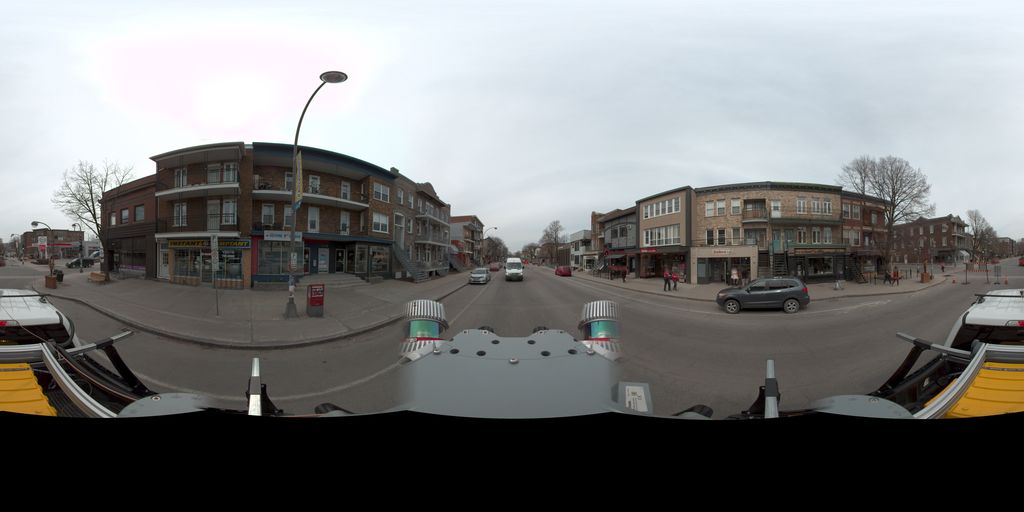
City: quebec_city